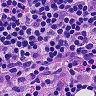
Metastatic tissue present: no